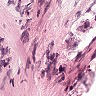
Metastatic tissue present: no